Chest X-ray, PA view. Patient: 66 years old, sex F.
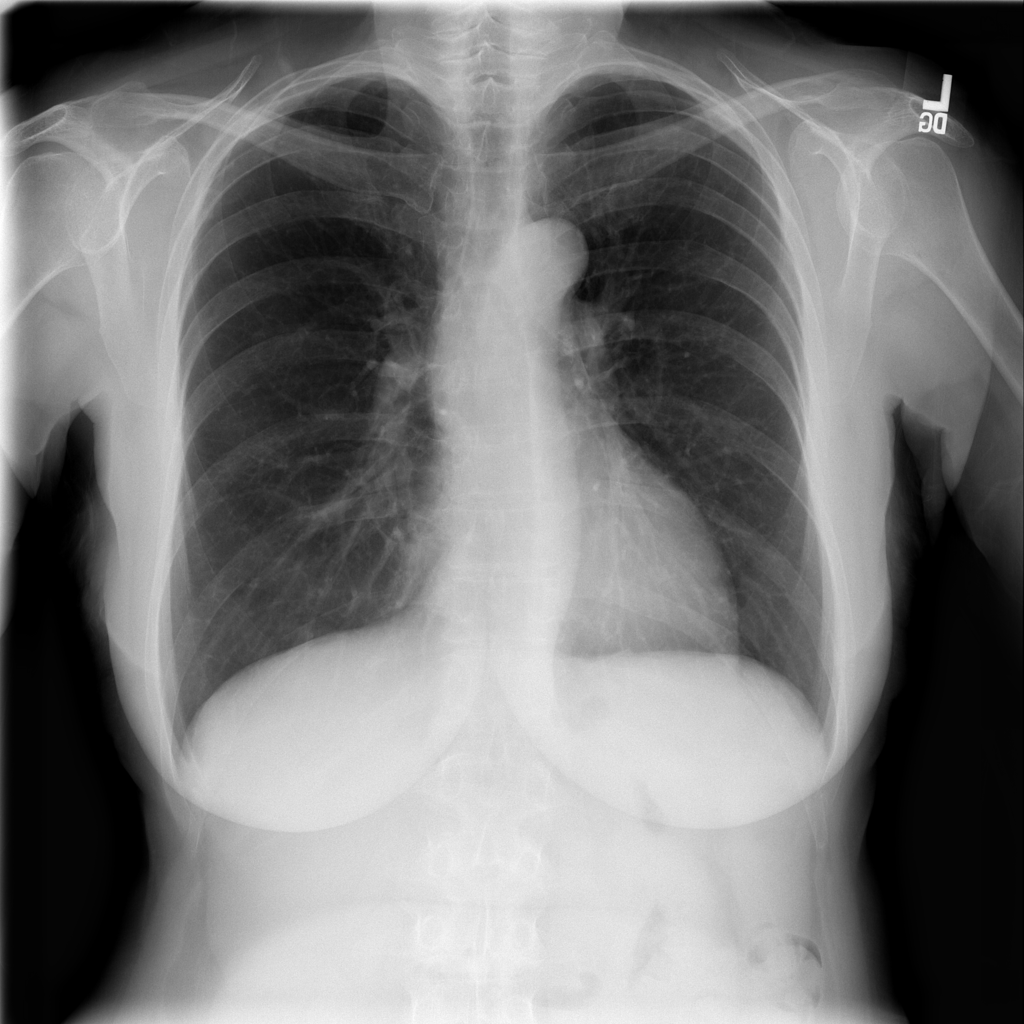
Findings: No Finding